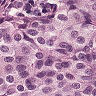
Metastatic tissue present: yes